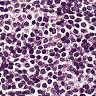
Metastatic tissue present: no